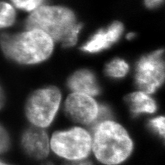
Tissue sample: ovarian
Magnification: 5.0x
Cell type: Fibroblasts
Senescence state: senescent